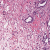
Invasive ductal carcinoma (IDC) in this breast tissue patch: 0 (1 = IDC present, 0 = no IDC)